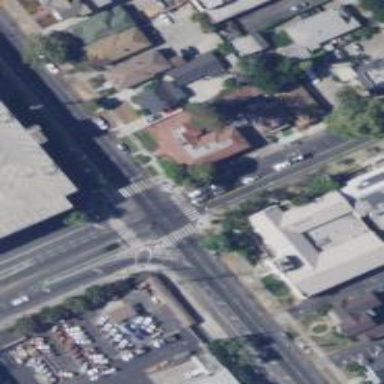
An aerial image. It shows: Crossing on the cycleway.